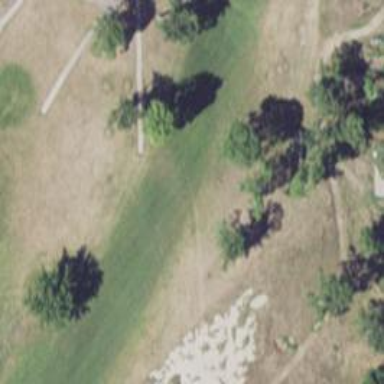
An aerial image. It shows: Golf hole.